Aerial crown-view tile of a tropical tree (Barro Colorado Island, Panama), acquired 20250217:
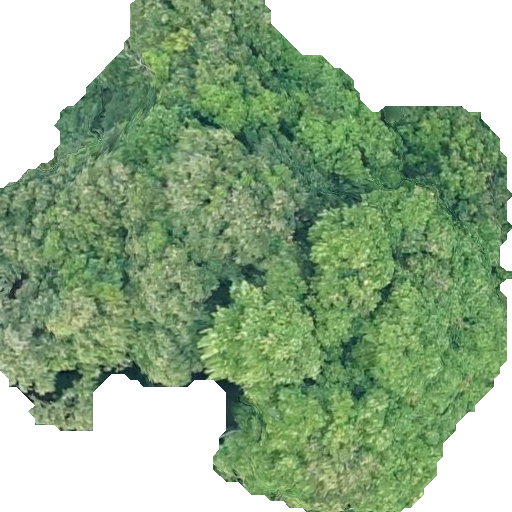
Species: Prioria copaifera
GBIF accepted scientific name: Prioria copaifera
Crown area: 281.015 m²